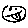
Label: smiley face